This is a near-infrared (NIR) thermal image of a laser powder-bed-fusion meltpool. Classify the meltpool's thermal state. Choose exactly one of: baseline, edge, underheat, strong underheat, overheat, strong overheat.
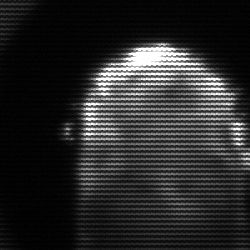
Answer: baseline